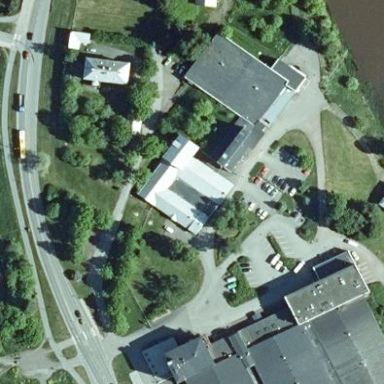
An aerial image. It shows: Commercial building that serves as museum.